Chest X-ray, AP view. Patient: 73 years old, sex M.
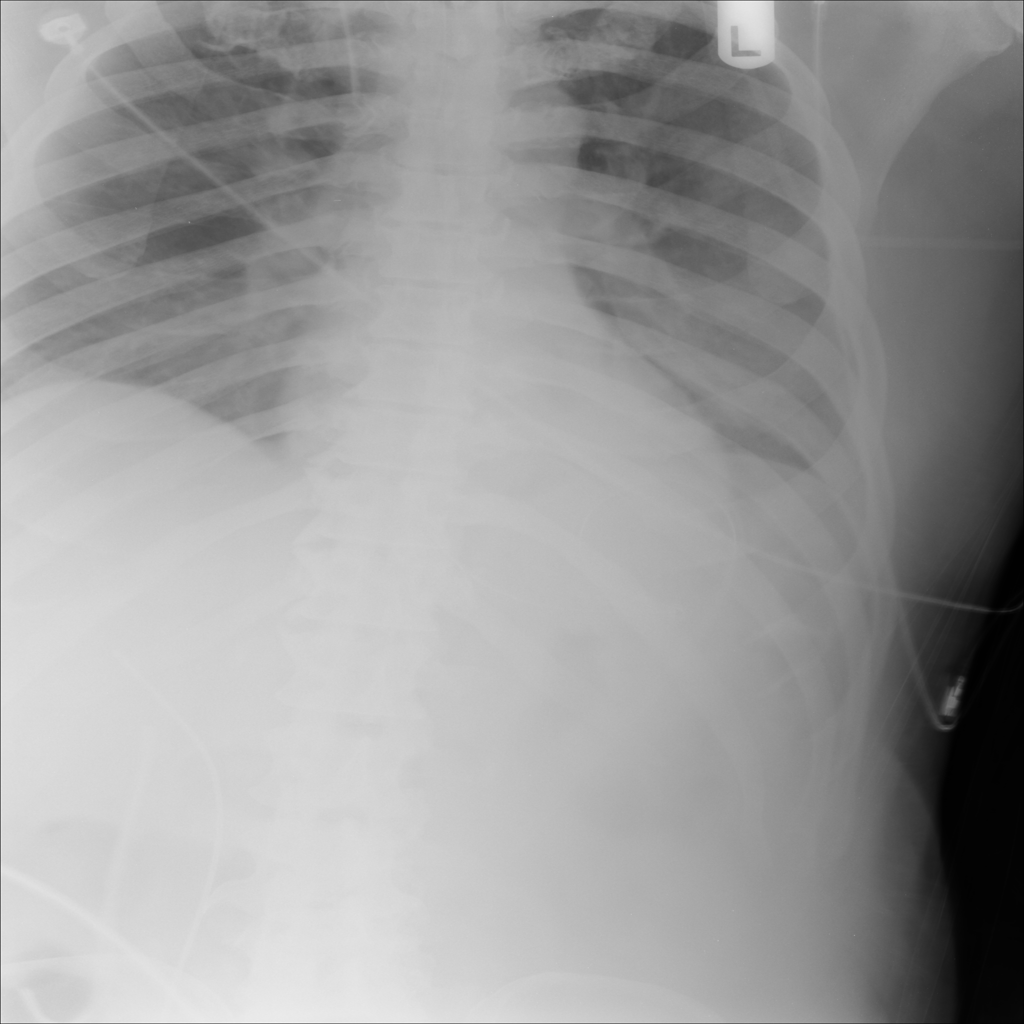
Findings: Infiltration, Pneumothorax